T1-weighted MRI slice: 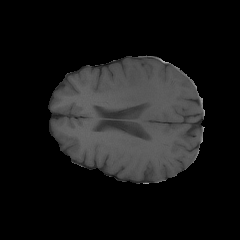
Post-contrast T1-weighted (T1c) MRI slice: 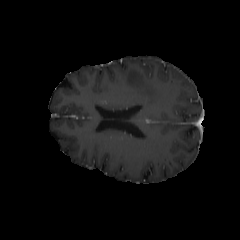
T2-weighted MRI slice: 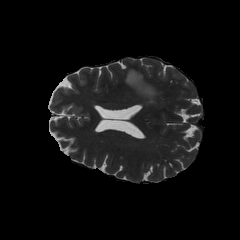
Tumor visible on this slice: yes